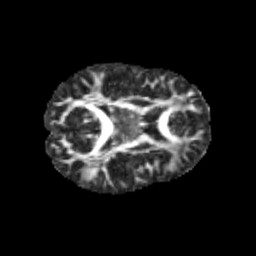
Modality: FA
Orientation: axial
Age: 9
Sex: female
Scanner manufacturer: siemens
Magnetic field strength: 3 T
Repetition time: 3.8 s
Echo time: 0.07 s